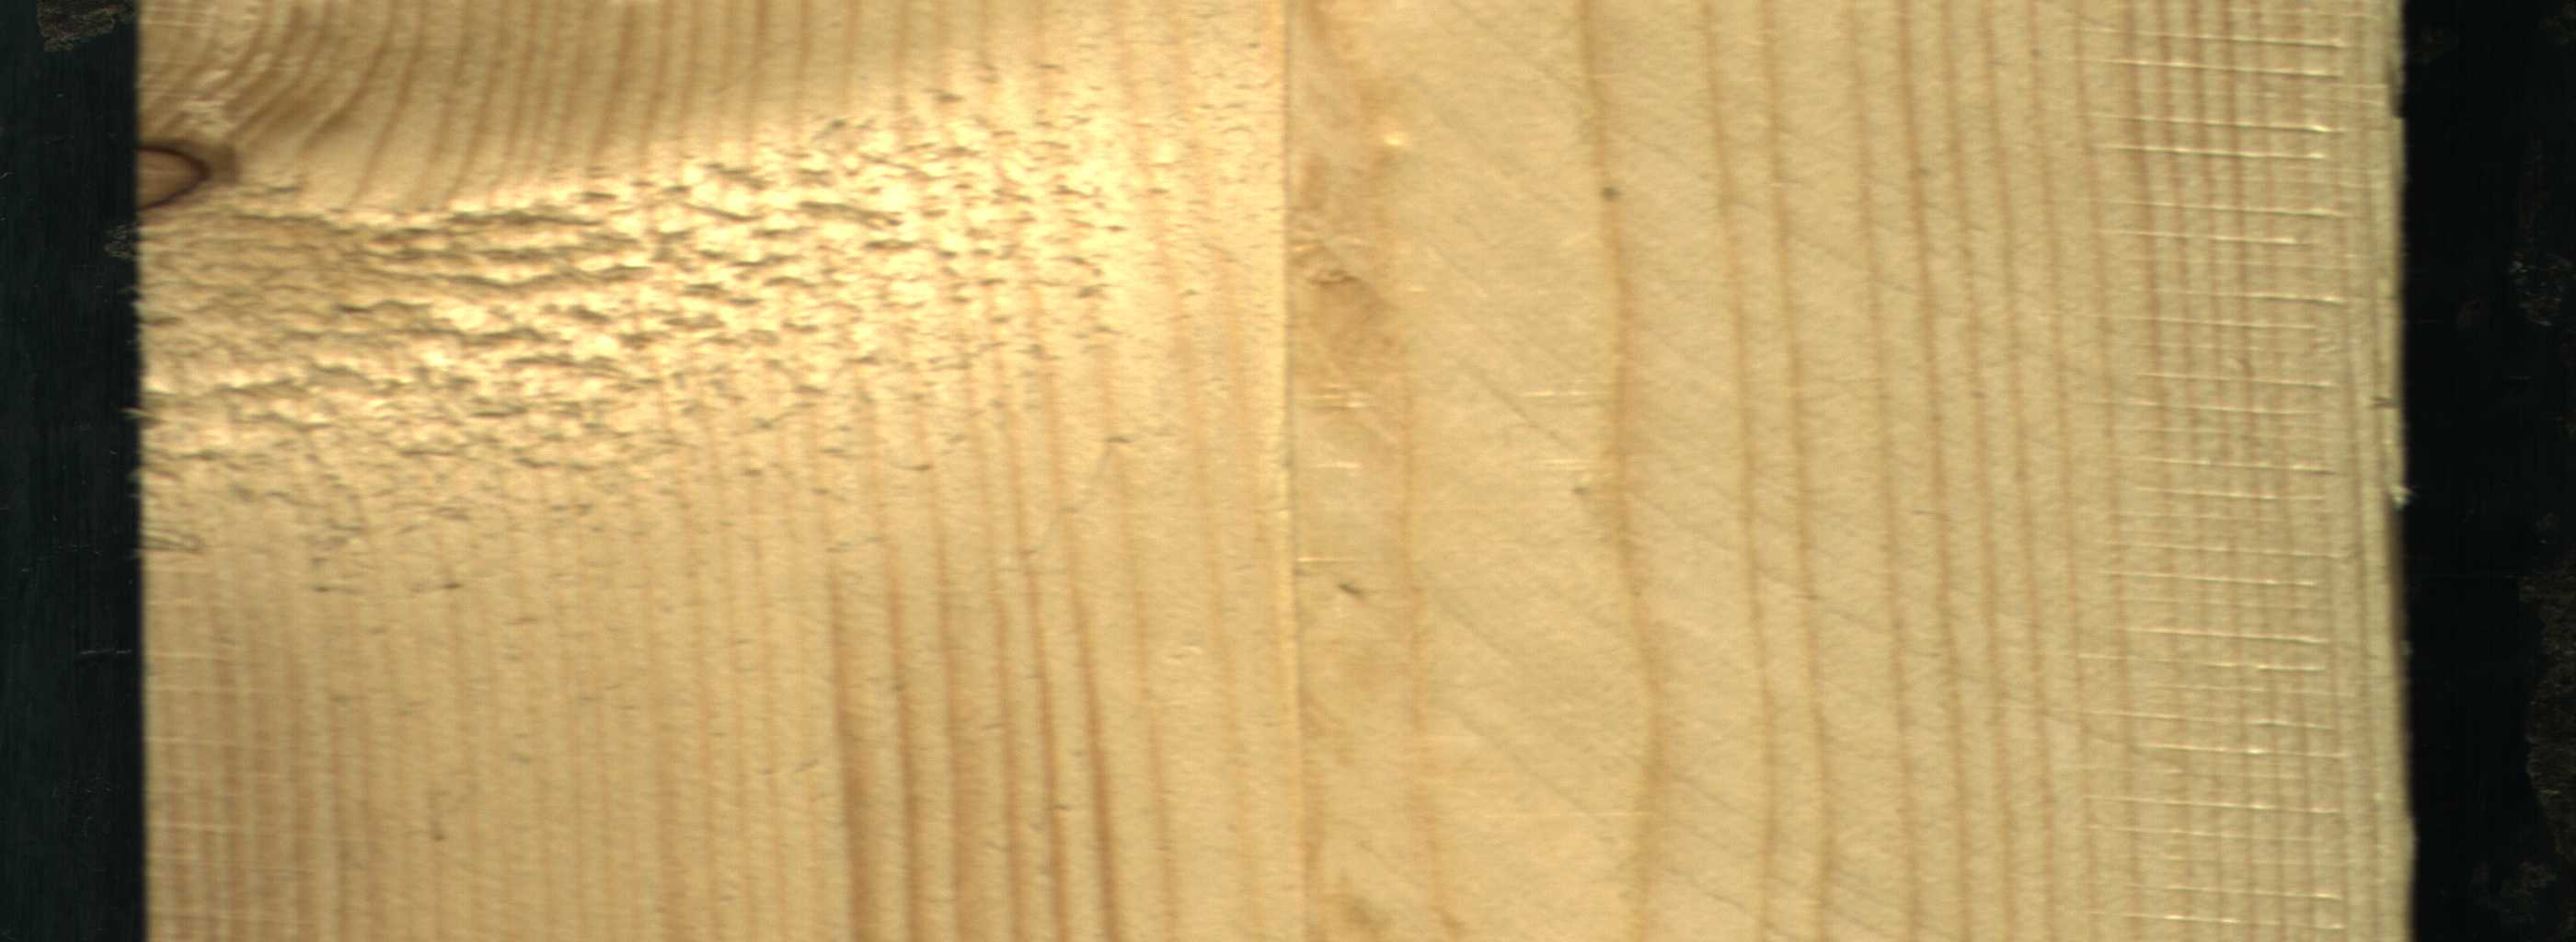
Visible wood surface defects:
Dead_Knot